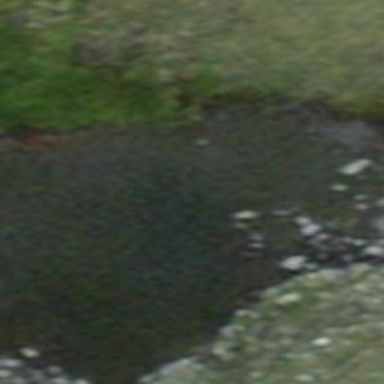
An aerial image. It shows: Pond with natural water.